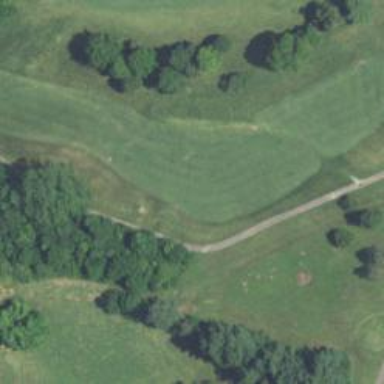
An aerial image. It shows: Golf hole.